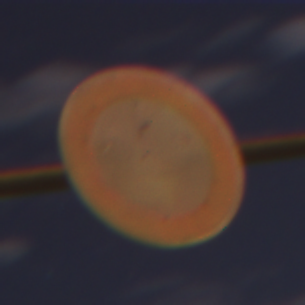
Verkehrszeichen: VerbotFahrzeugeAllerArt
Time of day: Night
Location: Outdoor (Suburban)
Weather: PartlyCloudy
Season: NotSpecified
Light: Artificial